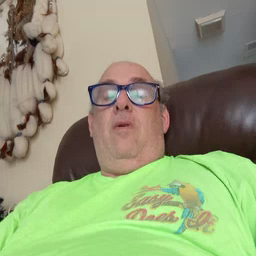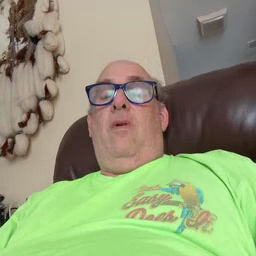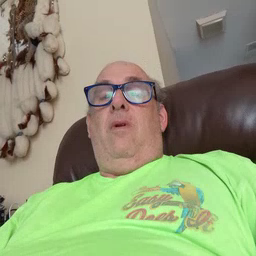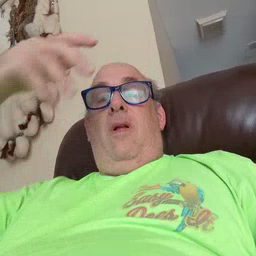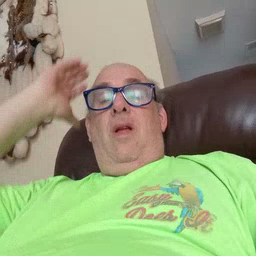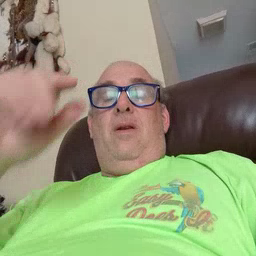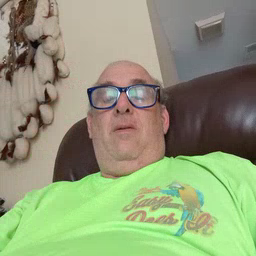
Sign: lion